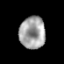
Tissue: prostate
Cell type: Myeloid cells
Senescence score: 0.3117
Nuclear area (px): 816
Mean DAPI intensity: 162.346